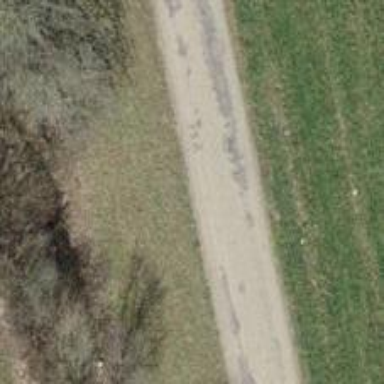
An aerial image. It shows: Unclassified paved road with grade 1 tracktype.